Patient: sex M, age 21
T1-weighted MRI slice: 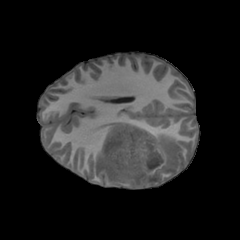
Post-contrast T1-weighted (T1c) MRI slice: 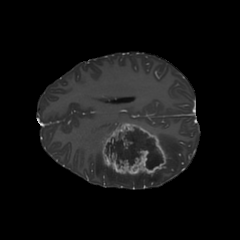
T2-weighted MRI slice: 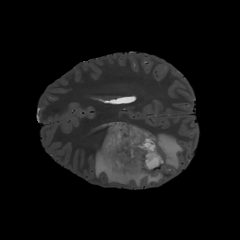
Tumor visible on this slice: yes
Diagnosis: Glioblastoma, IDH-wildtype
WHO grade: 4